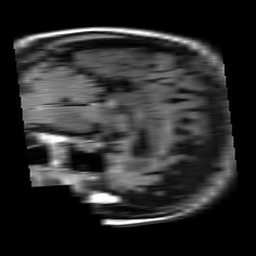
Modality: FLAIR
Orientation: sagittal
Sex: female
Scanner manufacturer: philips
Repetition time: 11 s
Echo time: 0.125 s